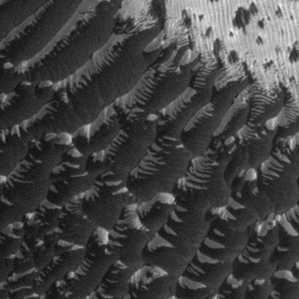
Label: frost